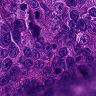
Metastatic tissue present: yes